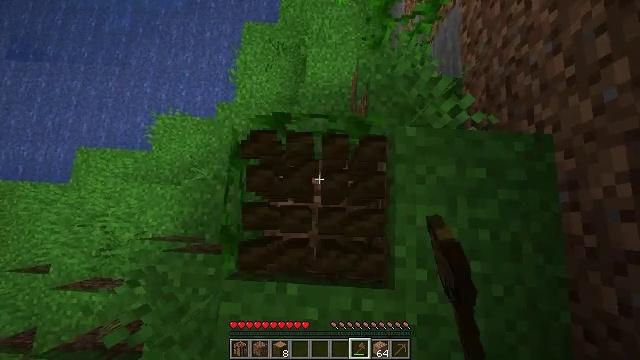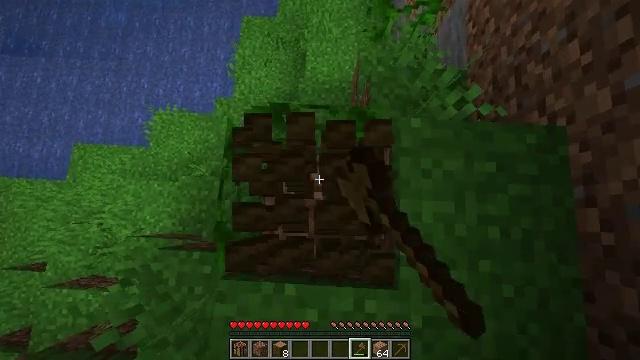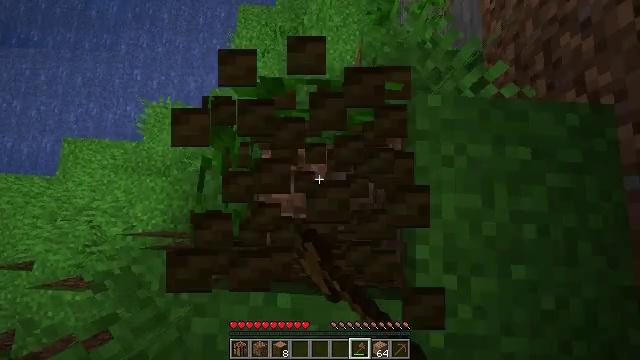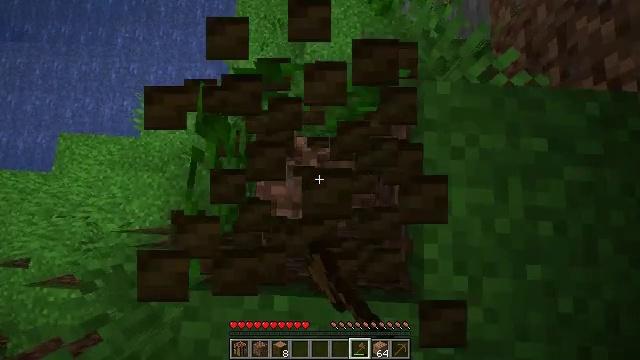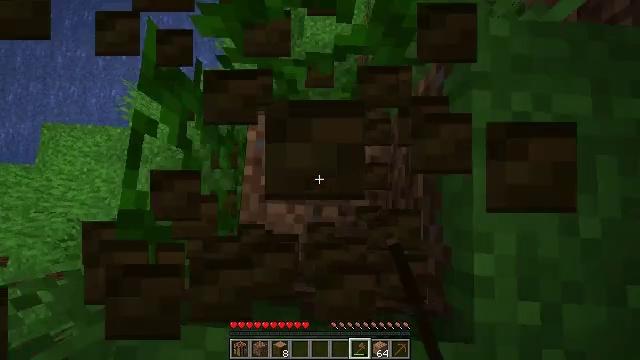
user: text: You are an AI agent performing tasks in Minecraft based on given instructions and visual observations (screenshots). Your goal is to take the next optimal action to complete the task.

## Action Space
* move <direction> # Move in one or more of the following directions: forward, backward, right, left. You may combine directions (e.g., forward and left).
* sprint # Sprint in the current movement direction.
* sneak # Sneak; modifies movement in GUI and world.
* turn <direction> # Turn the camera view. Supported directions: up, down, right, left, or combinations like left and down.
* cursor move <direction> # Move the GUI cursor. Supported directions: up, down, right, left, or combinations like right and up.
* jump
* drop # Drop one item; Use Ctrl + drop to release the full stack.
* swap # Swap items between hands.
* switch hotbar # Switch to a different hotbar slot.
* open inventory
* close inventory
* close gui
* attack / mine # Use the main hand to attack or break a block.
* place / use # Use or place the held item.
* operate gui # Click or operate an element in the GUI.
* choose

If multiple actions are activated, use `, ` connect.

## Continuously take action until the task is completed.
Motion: motion action
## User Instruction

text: Chop down a jungle log from the jungle tree.
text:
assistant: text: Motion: attack / mine
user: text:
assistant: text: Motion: attack / mine
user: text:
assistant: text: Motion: attack / mine
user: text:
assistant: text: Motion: attack / mine
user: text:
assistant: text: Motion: attack / mine